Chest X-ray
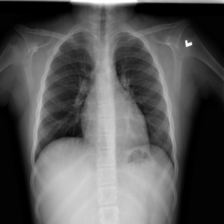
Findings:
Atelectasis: negative
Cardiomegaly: negative
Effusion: negative
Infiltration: negative
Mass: negative
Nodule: negative
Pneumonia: negative
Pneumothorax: negative
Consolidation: negative
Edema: negative
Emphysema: negative
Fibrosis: negative
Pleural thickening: negative
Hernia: negative